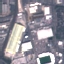
Label: Industrial